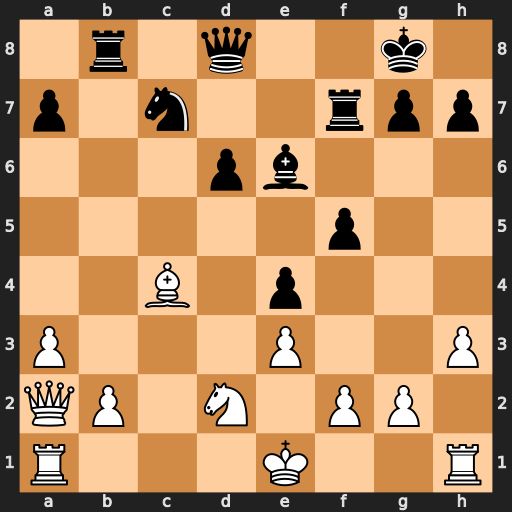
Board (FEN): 1r1q2k1/p1n2rpp/3pb3/5p2/2B1p3/P3P2P/QP1N1PP1/R3K2R
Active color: w
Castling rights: KQ
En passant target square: -
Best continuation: Bxe6 Nxe6 Qxe6